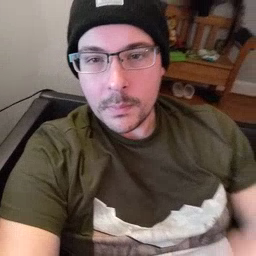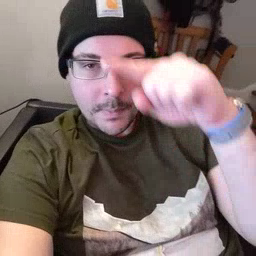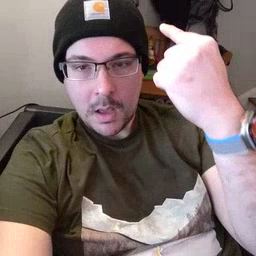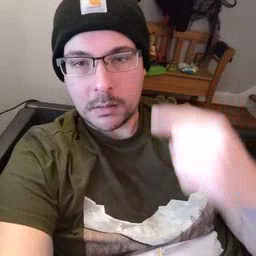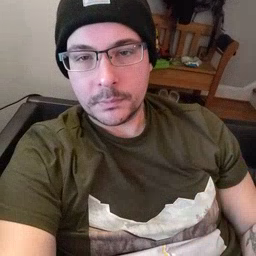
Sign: black